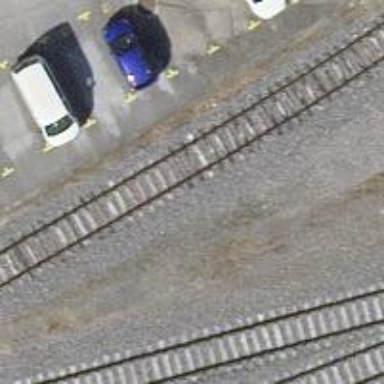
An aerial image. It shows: Railway yard in service.